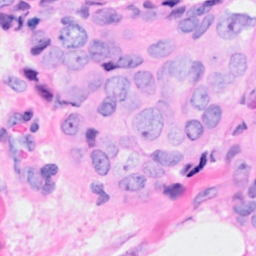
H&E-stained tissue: Breast